Question: I want to use C# to make an error messagebox with an option to show details of the error just like the messagebox below:

Does anybody know how to make a messagebox like that?
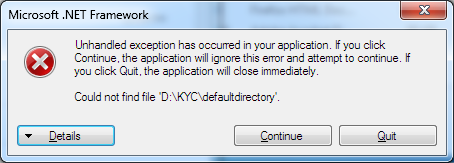
Answer: According to the documentation, the dialog is not intended to be used directly:
<URL>
However, it looks to me like you can use it like a standard dialog:
'''
try {
// code
}
catch(Exception e) {
var d = new ThreadExceptionDialog(e);
d.ShowDialog();
}
'''
If they hit continue I imagine you will drop out of ShowDialog and continue. If they press Quit I imagine execution stops. Easy to test.
Of course it would only be a fairly easy job to put together your own version to use as you please and you would have total control over it.